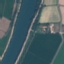
Land use / land cover class: River